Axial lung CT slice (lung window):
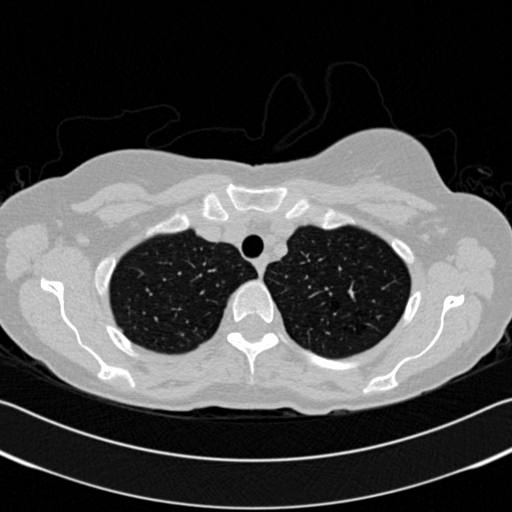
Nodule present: no